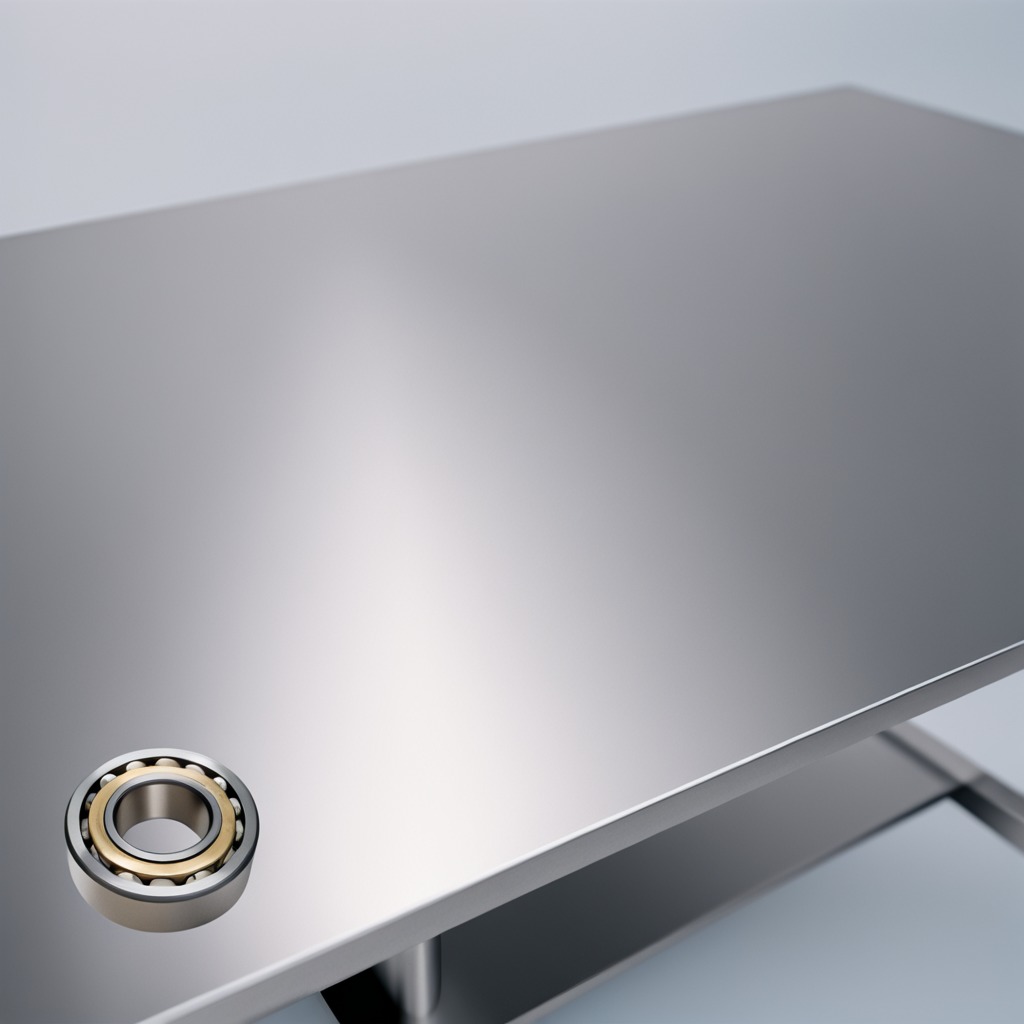
A metal ball bearing is lying on the stainless steel table in a high-end prototyping lab.